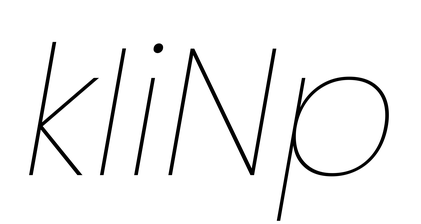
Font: Poppins-ThinItalic